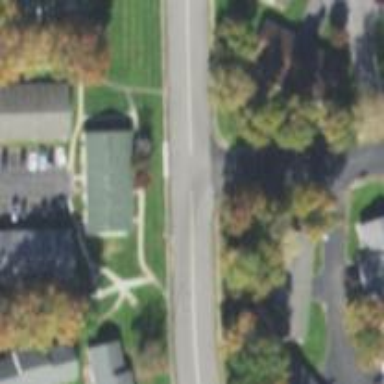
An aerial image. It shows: Unmarked crossing on the road.